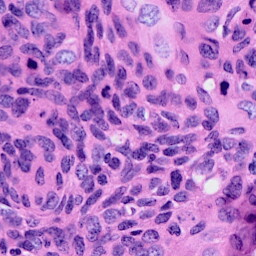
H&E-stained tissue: Cervix